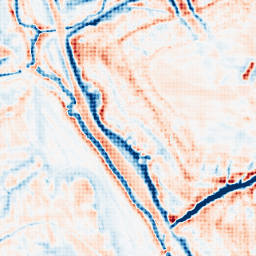
Category: edge_preserving
Decomposition family: bilateral
Decomposition parameters: d: 21
sigma_color: 50
sigma_space: 25
Upsampling method: sinc_hamming
Upsampling parameters: scale: 8
kernel_size: 8
Upsampling scale: 8